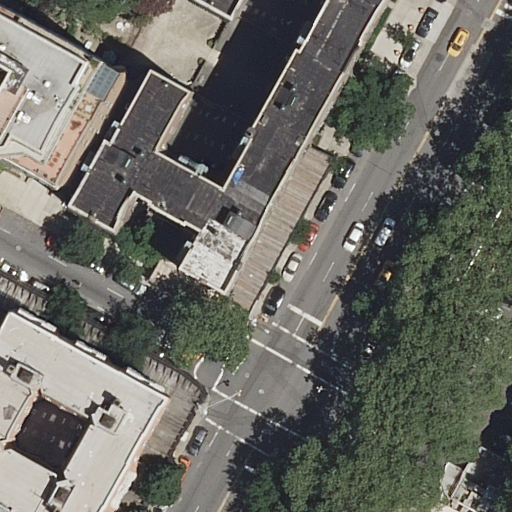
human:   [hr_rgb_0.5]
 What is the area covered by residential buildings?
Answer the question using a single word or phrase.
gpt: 2711m2

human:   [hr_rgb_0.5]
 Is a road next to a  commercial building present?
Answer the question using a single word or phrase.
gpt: no

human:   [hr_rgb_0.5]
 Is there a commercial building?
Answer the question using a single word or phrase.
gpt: no

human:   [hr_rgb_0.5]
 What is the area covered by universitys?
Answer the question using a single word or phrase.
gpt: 8295m2

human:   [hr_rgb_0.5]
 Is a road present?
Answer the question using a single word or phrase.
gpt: yes

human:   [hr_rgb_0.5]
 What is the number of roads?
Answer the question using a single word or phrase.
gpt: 11

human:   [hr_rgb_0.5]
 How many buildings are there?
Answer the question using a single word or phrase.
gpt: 4

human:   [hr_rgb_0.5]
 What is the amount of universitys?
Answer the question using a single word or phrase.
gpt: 1

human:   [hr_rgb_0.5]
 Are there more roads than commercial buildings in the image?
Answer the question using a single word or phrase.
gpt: yes

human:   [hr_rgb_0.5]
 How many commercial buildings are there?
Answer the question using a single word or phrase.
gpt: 0

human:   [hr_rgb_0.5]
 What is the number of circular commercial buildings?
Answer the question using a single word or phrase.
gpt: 0

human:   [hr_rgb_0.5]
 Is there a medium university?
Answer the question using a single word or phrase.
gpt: no

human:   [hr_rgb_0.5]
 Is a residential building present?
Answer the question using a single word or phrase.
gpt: yes

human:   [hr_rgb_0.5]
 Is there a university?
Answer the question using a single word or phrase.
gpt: yes

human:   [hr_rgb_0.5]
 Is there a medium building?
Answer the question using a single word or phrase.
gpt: yes

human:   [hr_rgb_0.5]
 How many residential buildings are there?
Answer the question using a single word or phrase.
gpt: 4

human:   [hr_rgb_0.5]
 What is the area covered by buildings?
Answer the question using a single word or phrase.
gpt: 2711m2

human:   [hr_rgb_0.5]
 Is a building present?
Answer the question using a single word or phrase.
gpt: yes

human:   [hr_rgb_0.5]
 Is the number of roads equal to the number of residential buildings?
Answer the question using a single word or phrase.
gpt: no

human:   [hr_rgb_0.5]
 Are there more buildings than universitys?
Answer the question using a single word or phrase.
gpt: yes

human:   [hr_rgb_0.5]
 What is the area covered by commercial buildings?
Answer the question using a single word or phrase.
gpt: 0m2

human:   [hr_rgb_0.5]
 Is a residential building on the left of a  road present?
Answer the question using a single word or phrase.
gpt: yes

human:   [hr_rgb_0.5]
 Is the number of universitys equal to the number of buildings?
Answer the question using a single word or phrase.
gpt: no

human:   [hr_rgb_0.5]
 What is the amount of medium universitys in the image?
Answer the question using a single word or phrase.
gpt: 0

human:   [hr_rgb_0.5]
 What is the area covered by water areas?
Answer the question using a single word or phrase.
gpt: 0m2

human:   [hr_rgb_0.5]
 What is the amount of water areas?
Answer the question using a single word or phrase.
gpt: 0

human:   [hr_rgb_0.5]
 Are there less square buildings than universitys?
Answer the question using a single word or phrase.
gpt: yes

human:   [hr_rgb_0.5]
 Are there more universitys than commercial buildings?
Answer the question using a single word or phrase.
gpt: yes

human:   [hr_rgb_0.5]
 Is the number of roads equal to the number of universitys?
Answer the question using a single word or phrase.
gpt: no

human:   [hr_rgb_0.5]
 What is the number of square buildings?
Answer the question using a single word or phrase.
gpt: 0

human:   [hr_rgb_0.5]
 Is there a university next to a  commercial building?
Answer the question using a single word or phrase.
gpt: no

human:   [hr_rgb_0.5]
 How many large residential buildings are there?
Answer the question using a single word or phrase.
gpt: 3

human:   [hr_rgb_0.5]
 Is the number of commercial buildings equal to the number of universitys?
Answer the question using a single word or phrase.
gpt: no

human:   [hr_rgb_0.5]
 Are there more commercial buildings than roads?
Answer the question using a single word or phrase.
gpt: no

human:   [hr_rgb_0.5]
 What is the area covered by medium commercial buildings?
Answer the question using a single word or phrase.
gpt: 0m2

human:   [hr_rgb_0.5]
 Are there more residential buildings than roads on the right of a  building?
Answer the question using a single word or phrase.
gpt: no

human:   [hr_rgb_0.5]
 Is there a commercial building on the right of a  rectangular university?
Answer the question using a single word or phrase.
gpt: no

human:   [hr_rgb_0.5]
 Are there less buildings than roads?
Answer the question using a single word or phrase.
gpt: yes

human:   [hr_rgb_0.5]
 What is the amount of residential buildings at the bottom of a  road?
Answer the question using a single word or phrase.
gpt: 2

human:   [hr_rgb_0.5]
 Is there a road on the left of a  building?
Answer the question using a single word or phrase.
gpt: yes

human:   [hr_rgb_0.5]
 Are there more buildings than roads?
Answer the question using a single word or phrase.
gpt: no

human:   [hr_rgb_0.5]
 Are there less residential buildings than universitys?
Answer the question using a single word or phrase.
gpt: no

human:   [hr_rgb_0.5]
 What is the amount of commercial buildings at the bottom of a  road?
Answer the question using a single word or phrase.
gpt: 0

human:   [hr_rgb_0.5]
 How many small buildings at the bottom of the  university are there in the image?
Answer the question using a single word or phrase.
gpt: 0

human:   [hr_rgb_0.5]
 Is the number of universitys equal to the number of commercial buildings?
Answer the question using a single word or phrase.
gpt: no

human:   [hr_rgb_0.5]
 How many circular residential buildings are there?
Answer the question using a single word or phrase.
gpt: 0

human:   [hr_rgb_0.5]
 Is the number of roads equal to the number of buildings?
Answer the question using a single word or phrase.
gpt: no

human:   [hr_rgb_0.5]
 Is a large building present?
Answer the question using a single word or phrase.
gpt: yes

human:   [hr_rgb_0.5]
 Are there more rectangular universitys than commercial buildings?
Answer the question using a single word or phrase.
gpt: no

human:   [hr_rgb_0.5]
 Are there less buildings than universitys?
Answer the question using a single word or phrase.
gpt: no

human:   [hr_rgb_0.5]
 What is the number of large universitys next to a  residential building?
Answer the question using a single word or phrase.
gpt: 1

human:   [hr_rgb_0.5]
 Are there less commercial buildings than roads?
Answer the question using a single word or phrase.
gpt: yes

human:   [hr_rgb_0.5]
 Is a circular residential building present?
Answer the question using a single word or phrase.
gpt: no

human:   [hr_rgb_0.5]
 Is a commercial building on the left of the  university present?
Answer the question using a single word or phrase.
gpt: no

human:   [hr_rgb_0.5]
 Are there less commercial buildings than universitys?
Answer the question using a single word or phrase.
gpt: yes

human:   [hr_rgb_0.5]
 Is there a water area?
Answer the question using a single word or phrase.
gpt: no

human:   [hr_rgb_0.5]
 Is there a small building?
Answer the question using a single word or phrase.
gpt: no

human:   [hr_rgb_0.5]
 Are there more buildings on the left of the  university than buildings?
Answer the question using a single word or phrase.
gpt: no

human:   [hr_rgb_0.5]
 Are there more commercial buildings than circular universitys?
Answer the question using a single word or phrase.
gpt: no

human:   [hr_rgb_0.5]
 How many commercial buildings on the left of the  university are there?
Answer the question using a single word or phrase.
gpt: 0

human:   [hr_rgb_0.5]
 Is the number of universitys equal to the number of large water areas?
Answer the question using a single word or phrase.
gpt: no

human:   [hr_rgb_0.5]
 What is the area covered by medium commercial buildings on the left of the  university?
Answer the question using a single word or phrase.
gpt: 0m2

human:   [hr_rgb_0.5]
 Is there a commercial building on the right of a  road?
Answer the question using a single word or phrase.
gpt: no

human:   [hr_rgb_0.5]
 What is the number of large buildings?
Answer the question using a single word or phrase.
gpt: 3